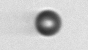
Label: bead